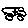
Label: car